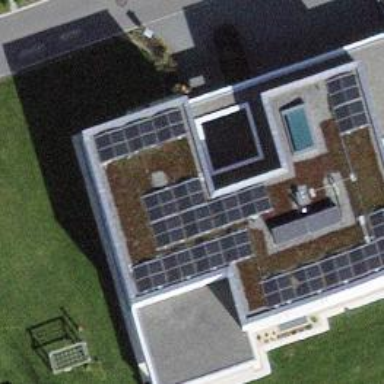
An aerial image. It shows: Solar power generator.